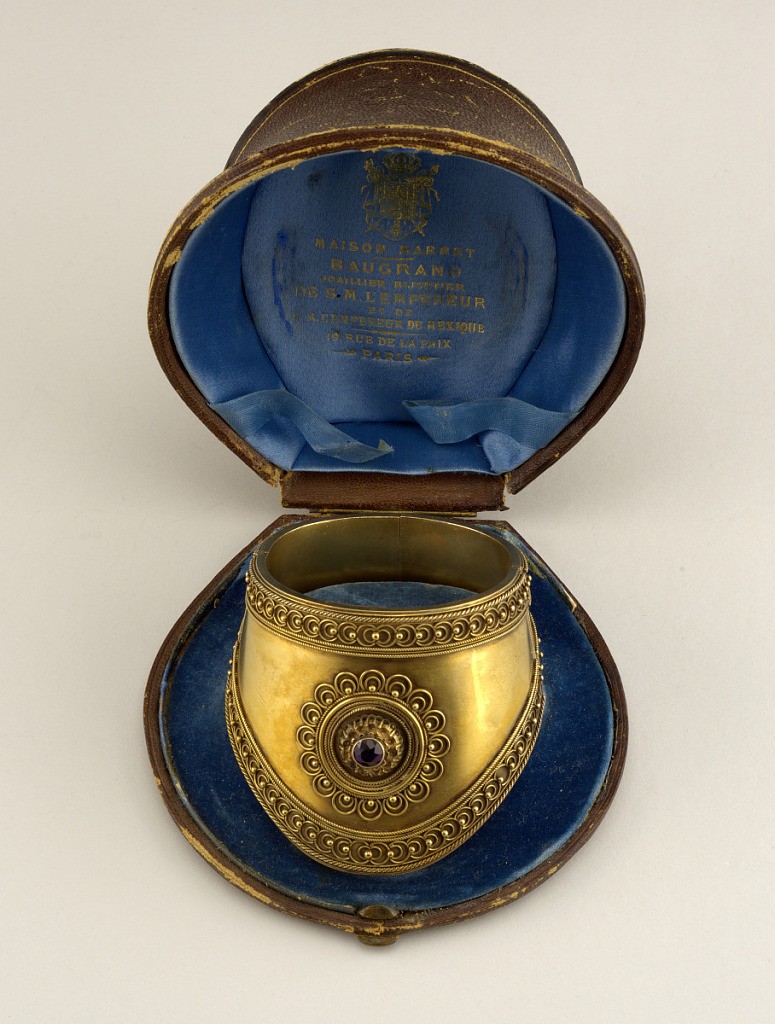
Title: Bracelet
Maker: Maison Marret Baugrand
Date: ca. 1865
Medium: Gold, amethyst, leather and silk case
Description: Revival-style bracelet with amethyst-mounted central boss.